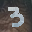
Label: 3